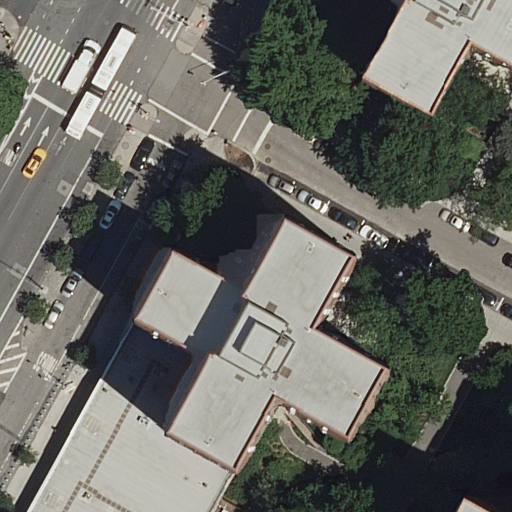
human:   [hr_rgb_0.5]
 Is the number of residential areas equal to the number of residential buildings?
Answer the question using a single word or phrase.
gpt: no

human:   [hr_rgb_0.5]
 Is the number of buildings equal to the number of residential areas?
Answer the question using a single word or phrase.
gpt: no

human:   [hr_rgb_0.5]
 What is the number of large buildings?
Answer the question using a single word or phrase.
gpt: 2

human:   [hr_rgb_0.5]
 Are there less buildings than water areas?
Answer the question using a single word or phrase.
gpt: no

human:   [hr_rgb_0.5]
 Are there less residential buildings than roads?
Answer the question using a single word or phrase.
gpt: yes

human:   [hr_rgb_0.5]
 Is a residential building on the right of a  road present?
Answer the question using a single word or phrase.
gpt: yes

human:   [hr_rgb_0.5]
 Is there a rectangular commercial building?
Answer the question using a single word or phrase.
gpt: no

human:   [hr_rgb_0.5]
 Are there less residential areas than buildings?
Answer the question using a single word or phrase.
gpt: yes

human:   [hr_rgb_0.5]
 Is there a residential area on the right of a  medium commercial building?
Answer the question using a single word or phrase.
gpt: no

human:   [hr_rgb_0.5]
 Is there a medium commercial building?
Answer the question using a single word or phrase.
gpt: no

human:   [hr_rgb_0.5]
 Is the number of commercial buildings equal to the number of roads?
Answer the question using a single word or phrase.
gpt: no

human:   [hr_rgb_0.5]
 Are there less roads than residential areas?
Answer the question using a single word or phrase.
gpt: no

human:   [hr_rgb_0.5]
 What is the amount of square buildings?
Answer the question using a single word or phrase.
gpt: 0

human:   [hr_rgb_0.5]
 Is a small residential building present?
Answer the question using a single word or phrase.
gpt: no

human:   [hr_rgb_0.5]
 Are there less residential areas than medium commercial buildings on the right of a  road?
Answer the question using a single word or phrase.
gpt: no

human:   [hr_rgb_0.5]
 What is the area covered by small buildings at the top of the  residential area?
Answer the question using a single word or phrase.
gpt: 0m2

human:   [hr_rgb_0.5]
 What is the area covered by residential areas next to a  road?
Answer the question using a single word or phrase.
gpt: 10614m2

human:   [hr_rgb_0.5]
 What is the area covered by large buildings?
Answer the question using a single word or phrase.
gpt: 2132m2

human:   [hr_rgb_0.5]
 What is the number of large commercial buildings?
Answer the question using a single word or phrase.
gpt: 0

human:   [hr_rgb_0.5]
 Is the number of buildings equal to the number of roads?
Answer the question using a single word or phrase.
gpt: no

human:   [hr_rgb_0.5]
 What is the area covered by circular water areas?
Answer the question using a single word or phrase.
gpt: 0m2

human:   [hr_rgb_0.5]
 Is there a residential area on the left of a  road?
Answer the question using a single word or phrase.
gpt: no

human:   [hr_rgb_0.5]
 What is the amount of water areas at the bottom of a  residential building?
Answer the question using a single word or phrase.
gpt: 0

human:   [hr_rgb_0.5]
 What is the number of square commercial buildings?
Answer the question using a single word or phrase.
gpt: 0

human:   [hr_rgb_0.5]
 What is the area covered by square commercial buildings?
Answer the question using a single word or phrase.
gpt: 0m2

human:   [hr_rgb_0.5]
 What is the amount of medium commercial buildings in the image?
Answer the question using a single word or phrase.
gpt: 0

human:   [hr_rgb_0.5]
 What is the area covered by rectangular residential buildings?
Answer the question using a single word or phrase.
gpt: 1158m2

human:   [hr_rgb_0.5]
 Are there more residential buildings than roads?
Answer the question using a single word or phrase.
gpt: no

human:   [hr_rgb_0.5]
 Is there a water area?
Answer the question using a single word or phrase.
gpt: no

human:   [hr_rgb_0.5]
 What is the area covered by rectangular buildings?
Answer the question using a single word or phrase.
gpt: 1158m2

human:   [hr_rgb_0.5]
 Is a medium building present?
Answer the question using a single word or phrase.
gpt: yes

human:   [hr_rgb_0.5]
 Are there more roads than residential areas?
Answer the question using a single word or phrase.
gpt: yes

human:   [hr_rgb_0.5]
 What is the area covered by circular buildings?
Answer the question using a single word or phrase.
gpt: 0m2

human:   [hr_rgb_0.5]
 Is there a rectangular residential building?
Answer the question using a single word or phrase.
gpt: yes

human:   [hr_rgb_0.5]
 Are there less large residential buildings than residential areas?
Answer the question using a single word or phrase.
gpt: no

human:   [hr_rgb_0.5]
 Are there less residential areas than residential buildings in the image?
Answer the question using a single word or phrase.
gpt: yes